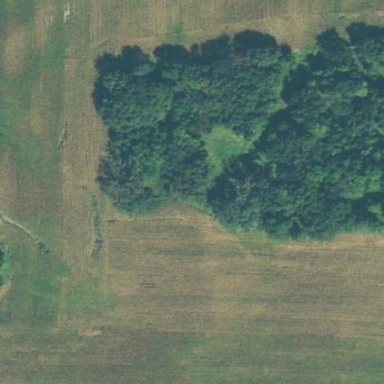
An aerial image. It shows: Beautiful woodland area.